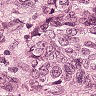
Metastatic tissue present: yes